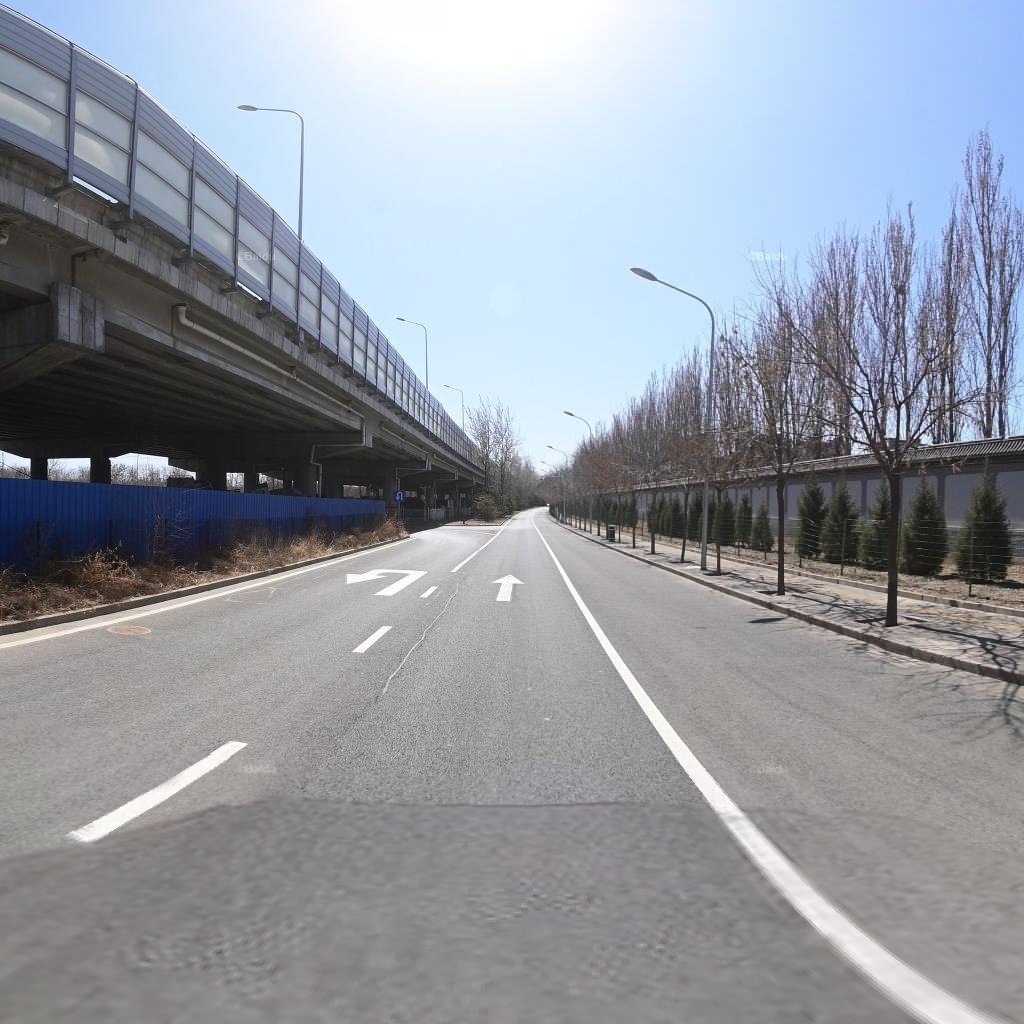
Region: Chaoyang
Road damage annotations: longitudinal patch, manhole cover